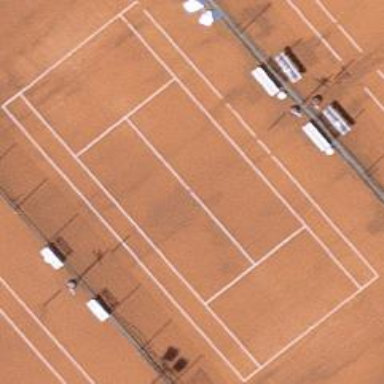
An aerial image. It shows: Tennis pitch with clay surface for leisure sports.